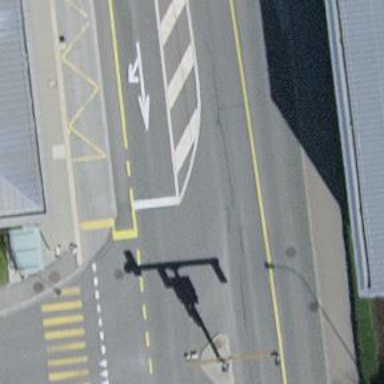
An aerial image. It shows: Asphalt road categorized as primary highway. The left side has shared bus and cycle lane.